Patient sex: F
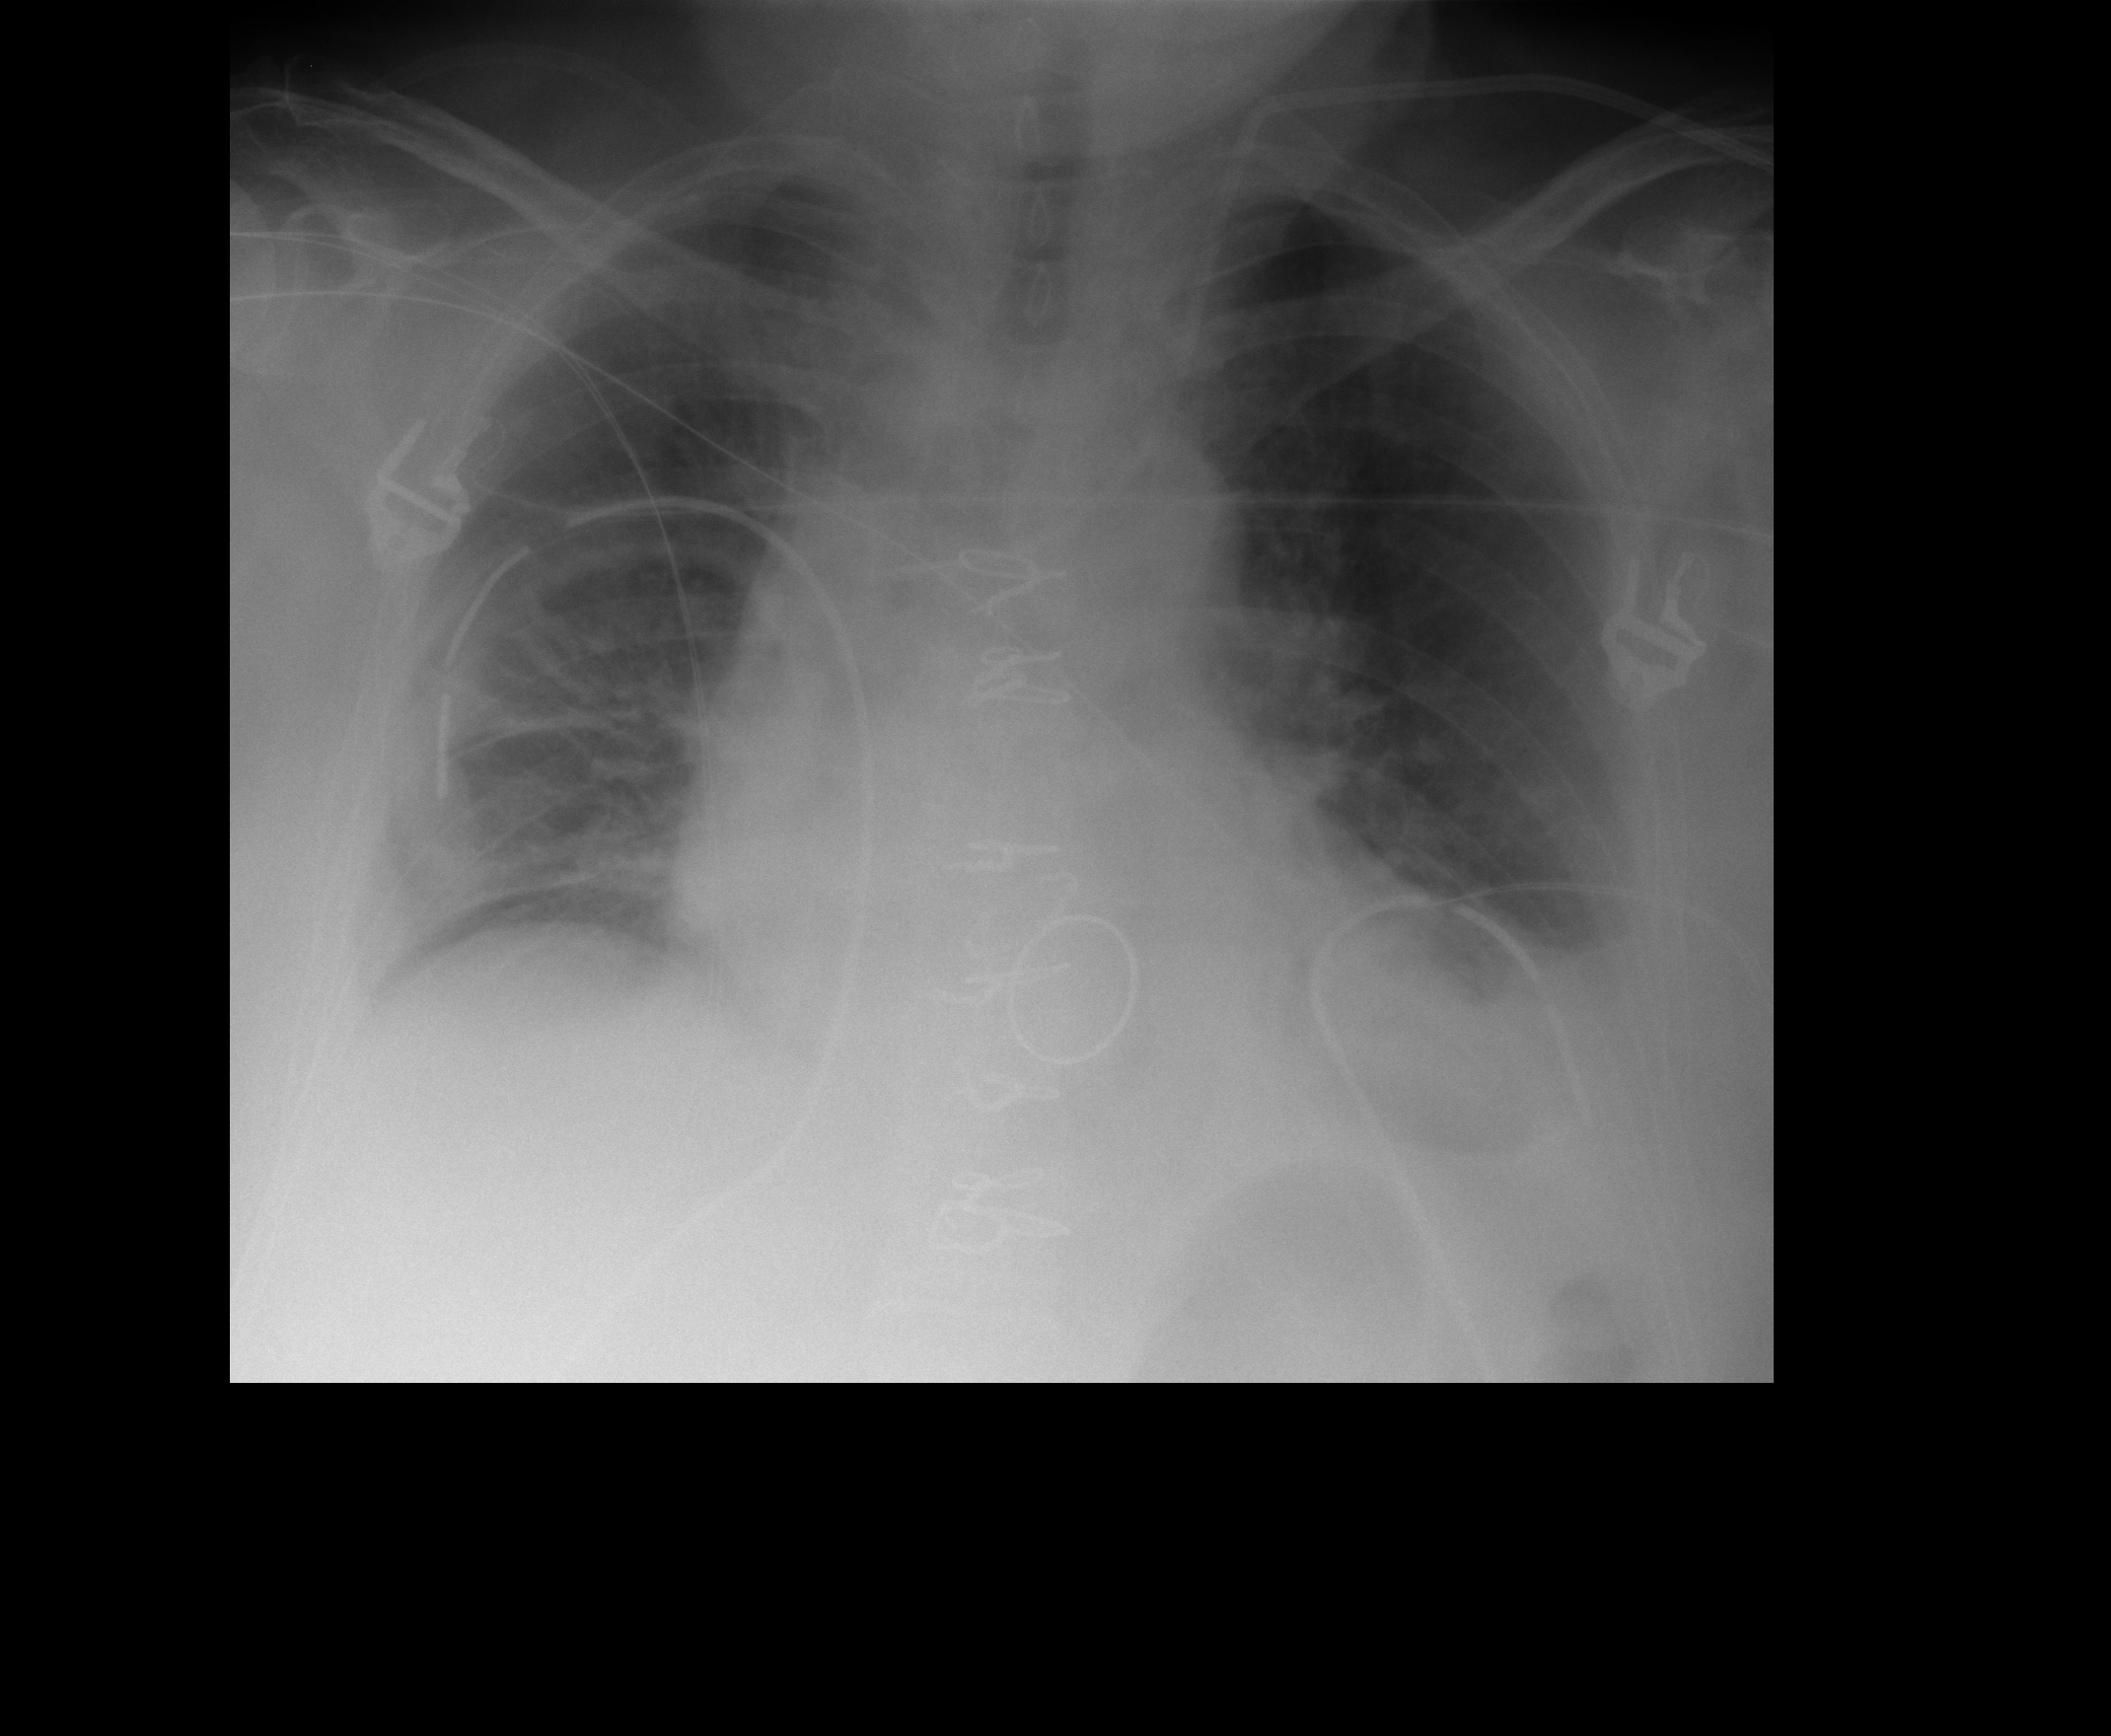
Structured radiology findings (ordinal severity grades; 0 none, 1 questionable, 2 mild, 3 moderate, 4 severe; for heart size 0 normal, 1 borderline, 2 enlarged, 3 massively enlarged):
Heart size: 0
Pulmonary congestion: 2
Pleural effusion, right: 2
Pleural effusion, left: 2
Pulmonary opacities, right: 2
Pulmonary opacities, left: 2
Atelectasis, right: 2
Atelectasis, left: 2